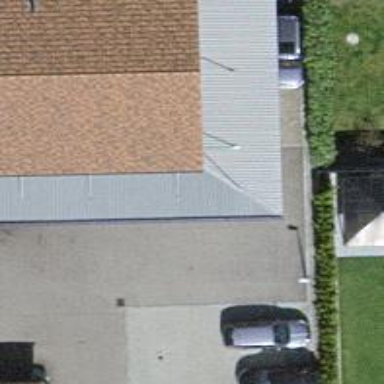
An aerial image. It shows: View of roof of building.